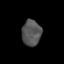
Tissue: prostate
Cell type: T cells
Senescence score: 0.3475
Nuclear area (px): 488
Mean DAPI intensity: 85.018